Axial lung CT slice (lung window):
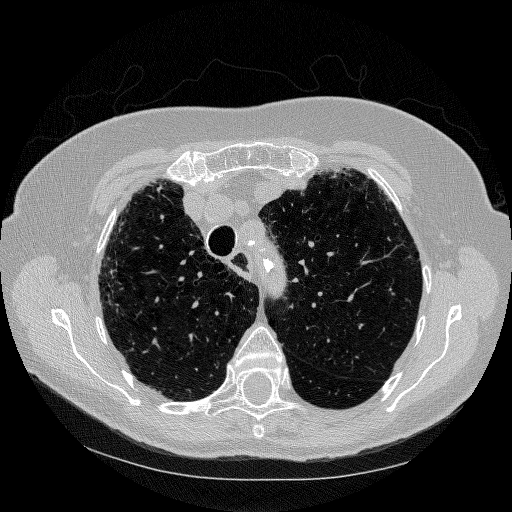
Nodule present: no